Question: I was trying to add thumbnail to list view but the problem is that nothing gets displayed.here is the code
'''
System.Windows.Forms.OpenFileDialog open = new System.Windows.Forms.OpenFileDialog();
open.Filter = "Images (*.BMP;*.JPG;*.GIF)|*.BMP;*.JPG;*.GIF|" + "All files (*.*)|*.*";
open.Title = "Add Slide Show Image";
open.ShowDialog();
BitmapImage logo = new BitmapImage();
logo.BeginInit();
logo.CacheOption = BitmapCacheOption.OnLoad;
logo.CreateOptions = BitmapCreateOptions.IgnoreImageCache;
logo.UriSource = new Uri(open.FileName);
logo.EndInit();
image.Add(logo);
listView1.ItemsSource = image;
listView1.Items.Refresh();
'''
'''
<ListView.ItemTemplate>
<HierarchicalDataTemplate>
<Border Padding="5,2,0,2">
<StackPanel Width="289" Orientation="Horizontal" >
<Border CornerRadius="6" BorderThickness="4" Margin="0,0,4,0" Height="80" Width="80" Background="{x:Null}">
<Image Stretch="Fill" Source="{Binding image}" />
<Border.BorderBrush>
<LinearGradientBrush EndPoint="0.9,1" StartPoint="0.5,0">
<GradientStop Color="#FF00C4FF" Offset="1" />
<GradientStop Color="#FF093D5C" Offset="0.089" />
</LinearGradientBrush>
</Border.BorderBrush>
</Border>
<Border CornerRadius="6" BorderThickness="4" Margin="-85,0,4,0" Height="80" Width="80">
<Border.Background>
<LinearGradientBrush EndPoint="0.9,1.2" StartPoint="0.1,0">
<GradientStop Color="#4EFFFFFF" Offset="0" />
<GradientStop Color="#49FFFFFF" Offset="0.163" />
<GradientStop Color="Transparent" Offset="0.472" />
<GradientStop Color="#3DFFFFFF" Offset="0.457" />
</LinearGradientBrush>
</Border.Background>
</Border>
<CheckBox Content="{Binding Name}" IsChecked="{Binding IsChecked}" VerticalAlignment="Center" />
</StackPanel>
</Border>
</HierarchicalDataTemplate>
</ListView.ItemTemplate>
'''

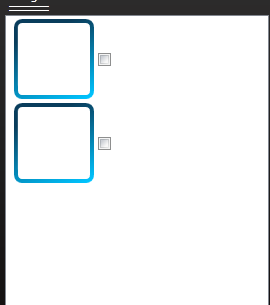
Answer: create a class
'''
class MyImages
{
public BitmapImage image {get;set;}
public String Name {get;set;}
public bool IsChecked {get;set;}
}
'''
Now create a 'List<MyImages> myImages = new List<MyImages>();'
'''
BitmapImage logo = new BitmapImage();
logo.BeginInit();
logo.CacheOption = BitmapCacheOption.OnLoad;
logo.CreateOptions = BitmapCreateOptions.IgnoreImageCache;
logo.UriSource = new Uri(open.FileName);
logo.EndInit();
myImages.Add(new MyImage(){image = logo, Name = "SomeName", IsChecked = true });
listView1.ItemsSource = myImages;
listView1.Items.Refresh();
'''